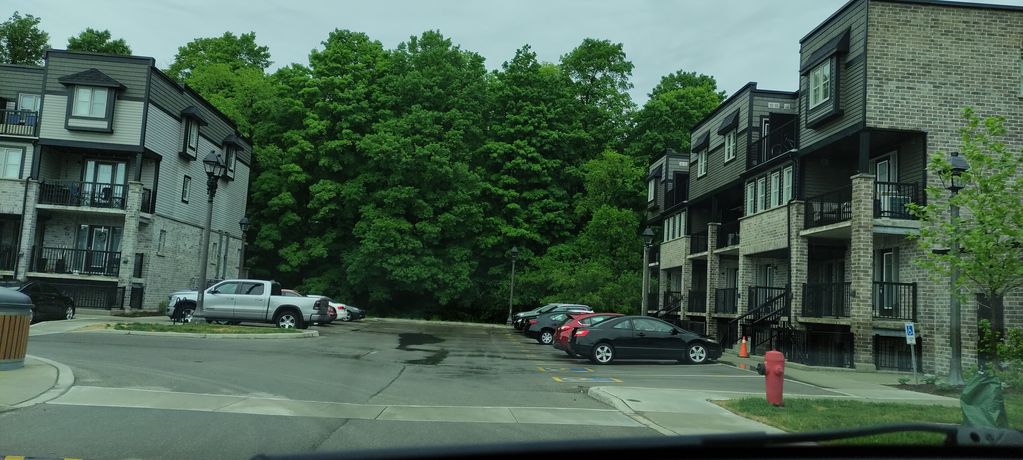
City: kitchener-waterloo